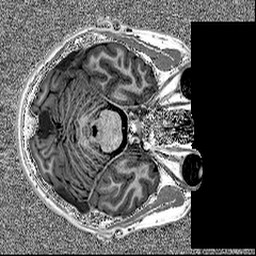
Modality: MP2RAGE
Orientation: axial
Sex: female